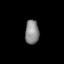
Tissue: lung
Cell type: Others
Senescence score: 0.196
Nuclear area (px): 327
Mean DAPI intensity: 137.896